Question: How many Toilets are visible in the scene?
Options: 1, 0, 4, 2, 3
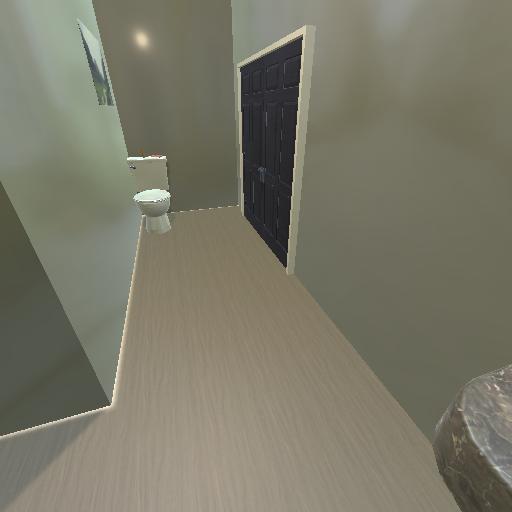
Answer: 1